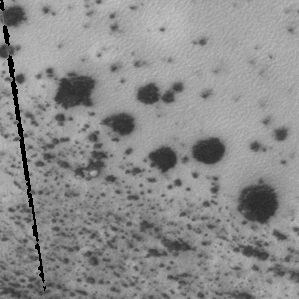
Label: frost